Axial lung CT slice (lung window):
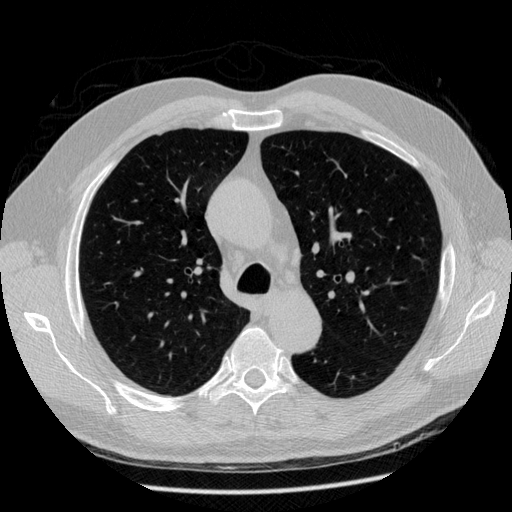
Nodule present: no